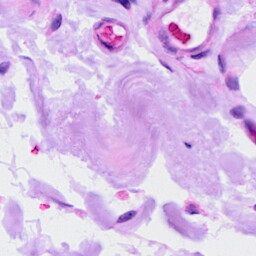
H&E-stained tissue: Ovarian